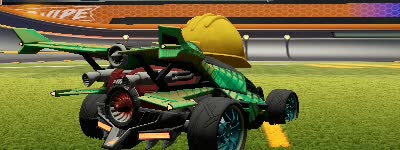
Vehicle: aftershock